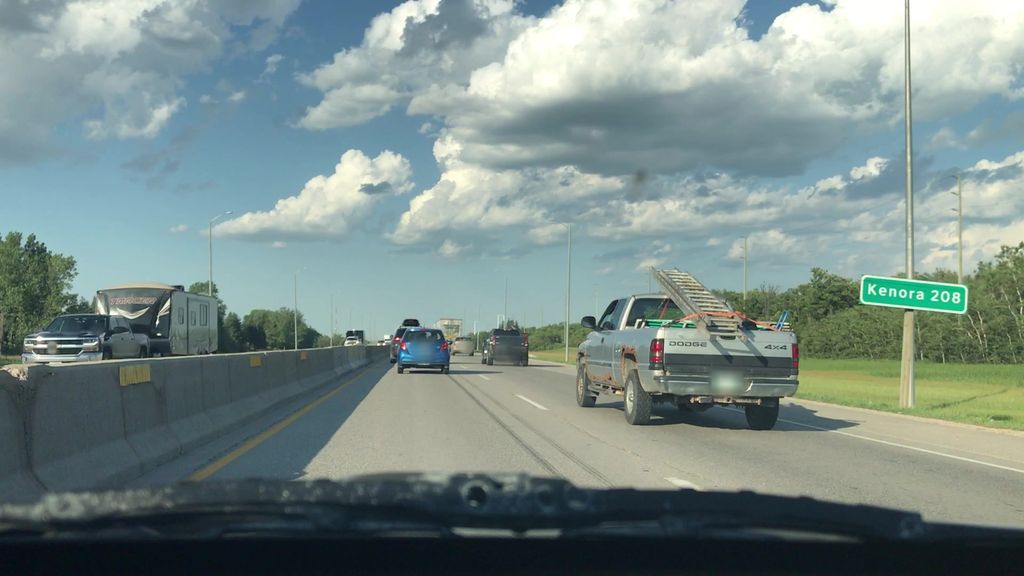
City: winnipeg